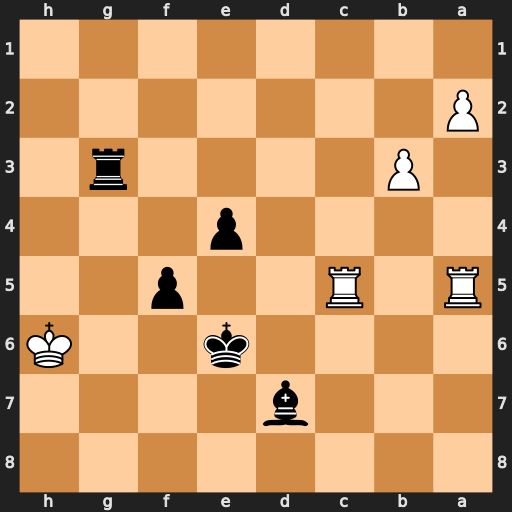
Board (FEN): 8/3b4/4k2K/R1R2p2/4p3/1P4r1/P7/8
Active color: b
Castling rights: -
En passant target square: -
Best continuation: Kf6 Ra6+ Be6 Rxe6+ Kxe6